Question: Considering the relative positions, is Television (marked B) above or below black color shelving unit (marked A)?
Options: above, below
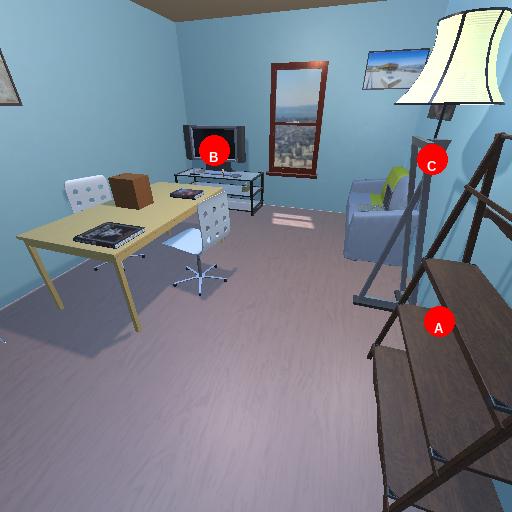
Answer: above